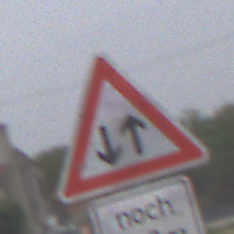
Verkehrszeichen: Gegenverkehr
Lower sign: LaengeEinerStrecke3
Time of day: Midday
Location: Outdoor (Suburban)
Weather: Overcast
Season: NotSpecified
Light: Natural